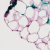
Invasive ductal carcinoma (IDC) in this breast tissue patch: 0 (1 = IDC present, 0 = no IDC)